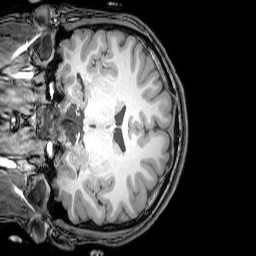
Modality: T1w
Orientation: coronal
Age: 21
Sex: male
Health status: healthy
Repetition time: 0.081 s
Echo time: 0.037 s